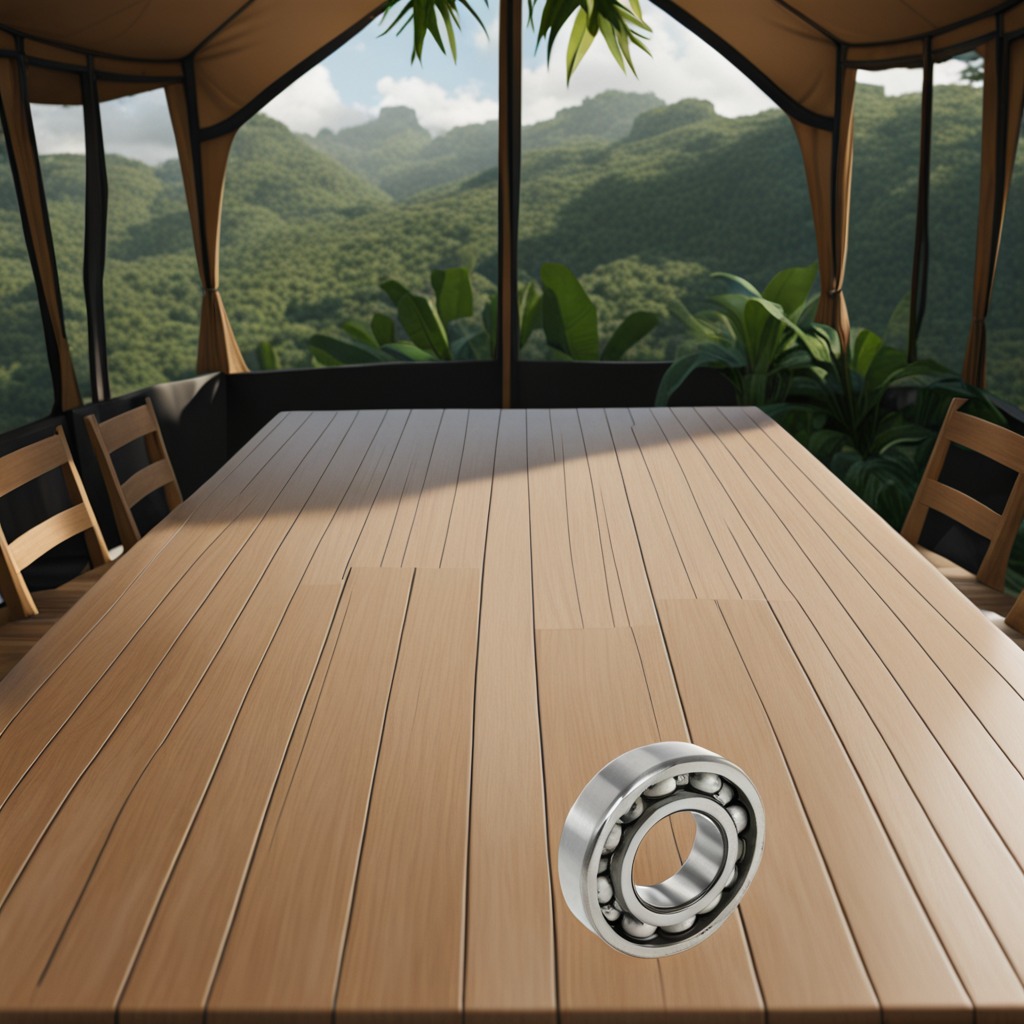
A metal ball bearing is lying on a wooden table inside a jungle field workshop tent.